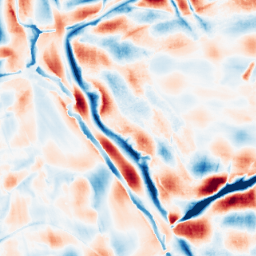
Category: wavelet
Decomposition family: wavelet_dwt
Decomposition parameters: wavelet: db8
level: 5
Upsampling method: sinc_blackman
Upsampling parameters: scale: 2
kernel_size: 4
Upsampling scale: 2